Question: Please refer to the database design below:

Consider a scenario where a sales order is created based on the prodcuts in the 'Product' table. But if the price of any product changes, then the price should not be updated in any sales orders created in the past. That price should only be used for new sales orders. What do I need to do to take care of this kinda situation?
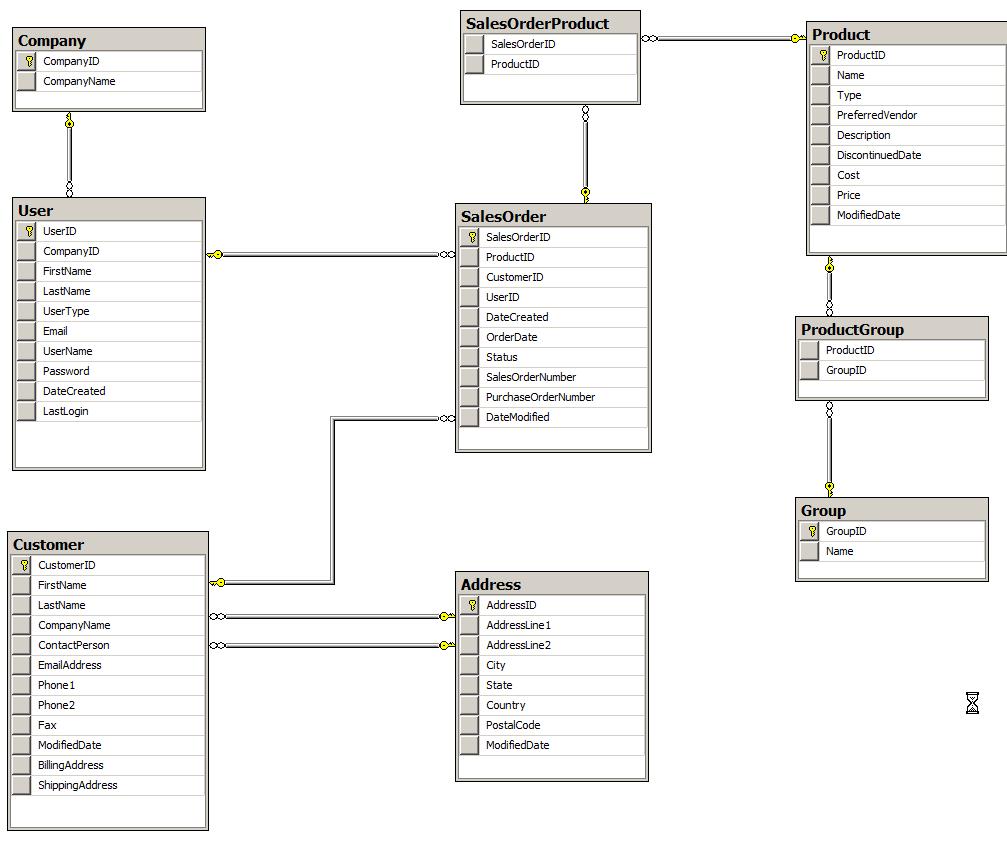
Answer: You need to add Cost and Price to the SalesOrderProduct table, and set them during the initial append of that table.